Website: bh-photo
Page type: account-dashboard
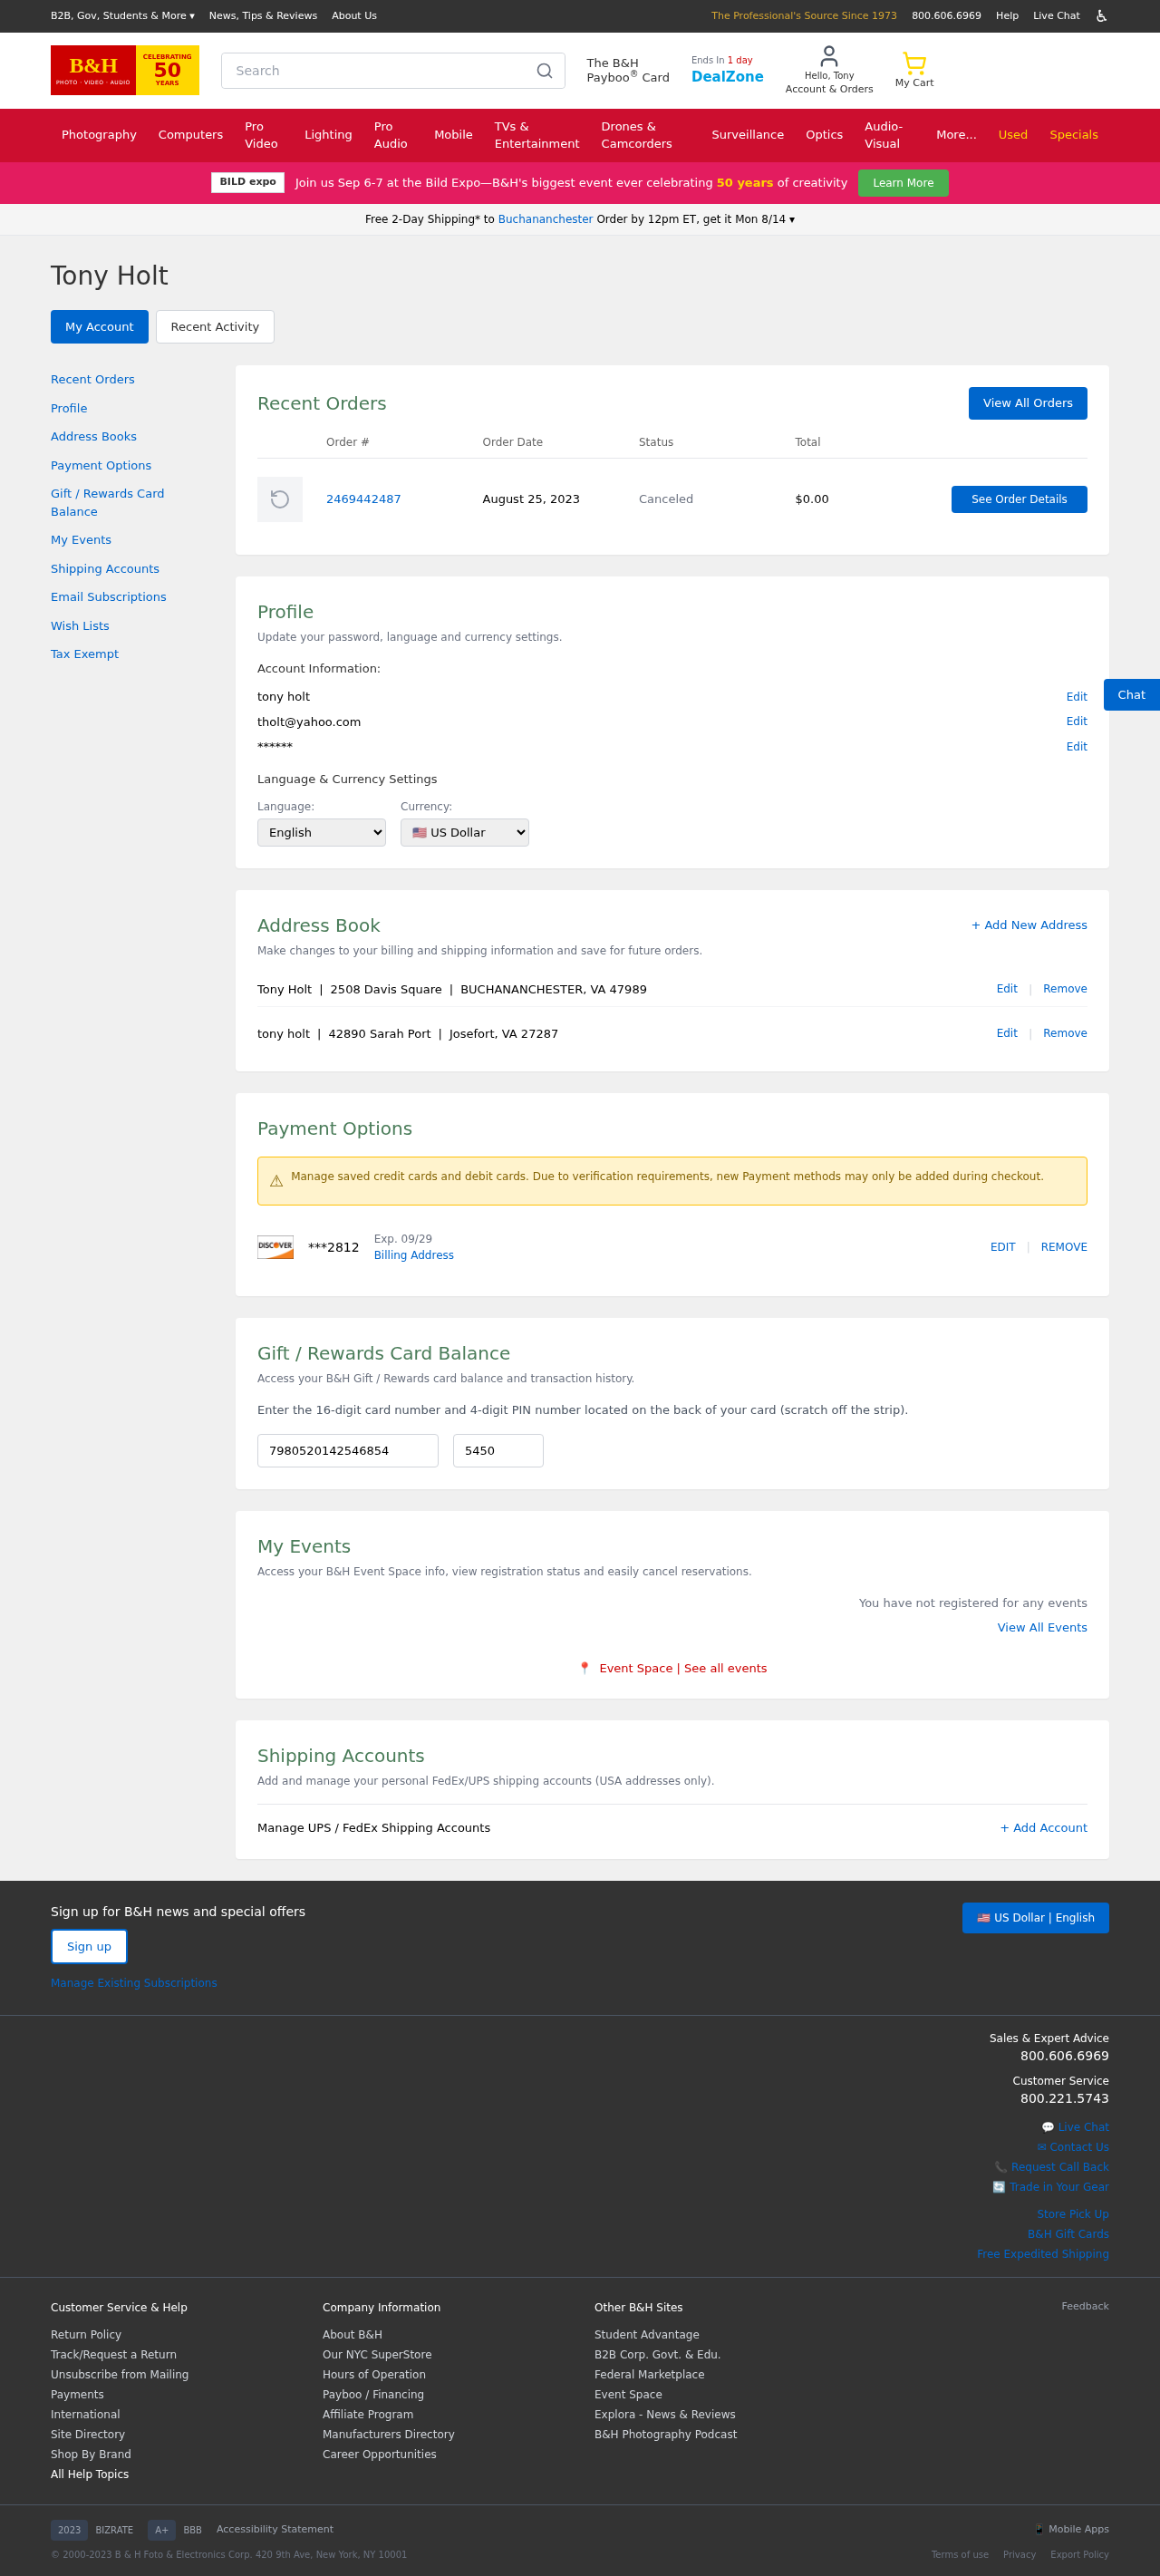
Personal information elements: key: PII_CARD_EXPIRY
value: Exp. 09/29
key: PII_CARD_LAST4
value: ***2812
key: PII_CITY
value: Buchananchester
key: PII_EMAIL
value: tholt@yahoo.com
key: PII_FIRSTNAME
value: Tony
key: PII_FULLNAME
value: Tony Holt
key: PII_LOCATION1_CITY_STATE_ZIP
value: Josefort, VA 27287
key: PII_LOCATION1_STREET
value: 42890 Sarah Port
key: PII_STREET
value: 2508 Davis Square
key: PII_FULLNAME2
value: tony holt
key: PII_FULLNAME3
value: Tony Holt
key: PII_CITY_STATE_ZIP
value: BUCHANANCHESTER, VA 47989
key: PII_FULLNAME4
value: tony holt
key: PII_GIFT_CODE
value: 7980520142546854
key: PII_GIFT_PIN
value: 5450
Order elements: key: ORDER_ID
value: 2469442487
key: ORDER_DATE
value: August 25, 2023
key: ORDER_TOTAL
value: $0.00
Search elements: key: HEADER_SEARCH
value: Search